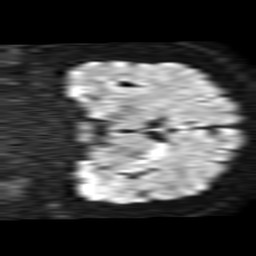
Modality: TRACE
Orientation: coronal
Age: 48
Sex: male
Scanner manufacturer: philips
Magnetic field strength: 1.5 T
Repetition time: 3.403 s
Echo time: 0.06922 s